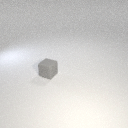
small gray rubber cube